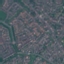
Label: Residential